Question: I'm trying to load a list from xml. each node has few nodes. I know it's possible to do it in a foreach loop like in the picture below, but i would like to avoid using a loop.
this is what I don't want, but without the loop:

I saw this examle, but it's only for one node "id".
<URL>
Thanks.
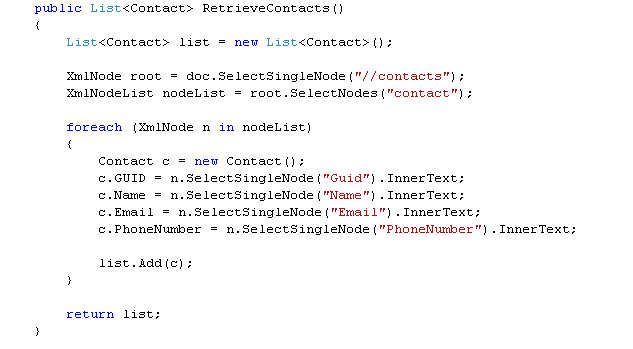
Answer: '''
var contacts = from c in xdoc.Descendants("contact")
select new Contact()
{
GUID = (string)c.Element("Guid"),
Name = (string)c.Element("Name"),
Email = (string)c.Element("Email"),
PhoneNumber = (string)c.Element("PhoneNumber")
};
'''
Where 'xdoc' is an instance of 'XDocument' class.